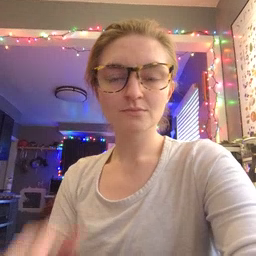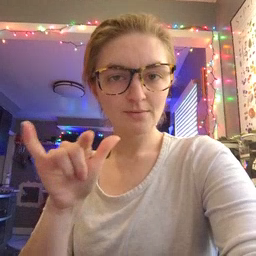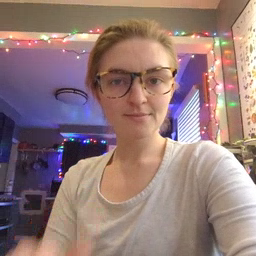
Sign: airplane